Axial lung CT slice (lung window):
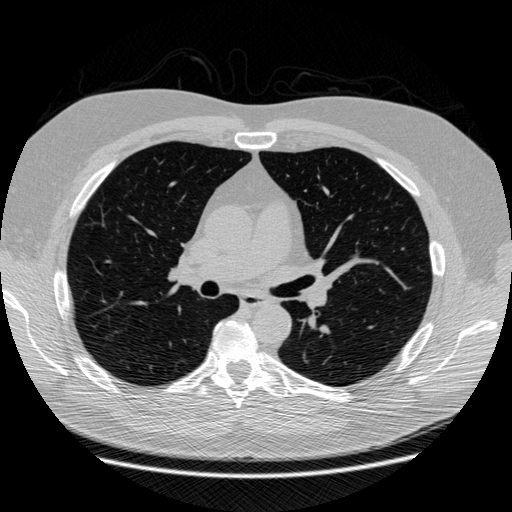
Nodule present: no